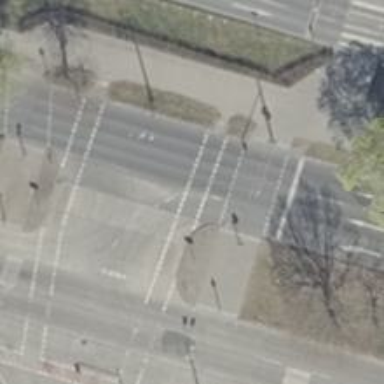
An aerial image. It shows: Traffic island located on footway.